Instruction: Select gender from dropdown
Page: traveler
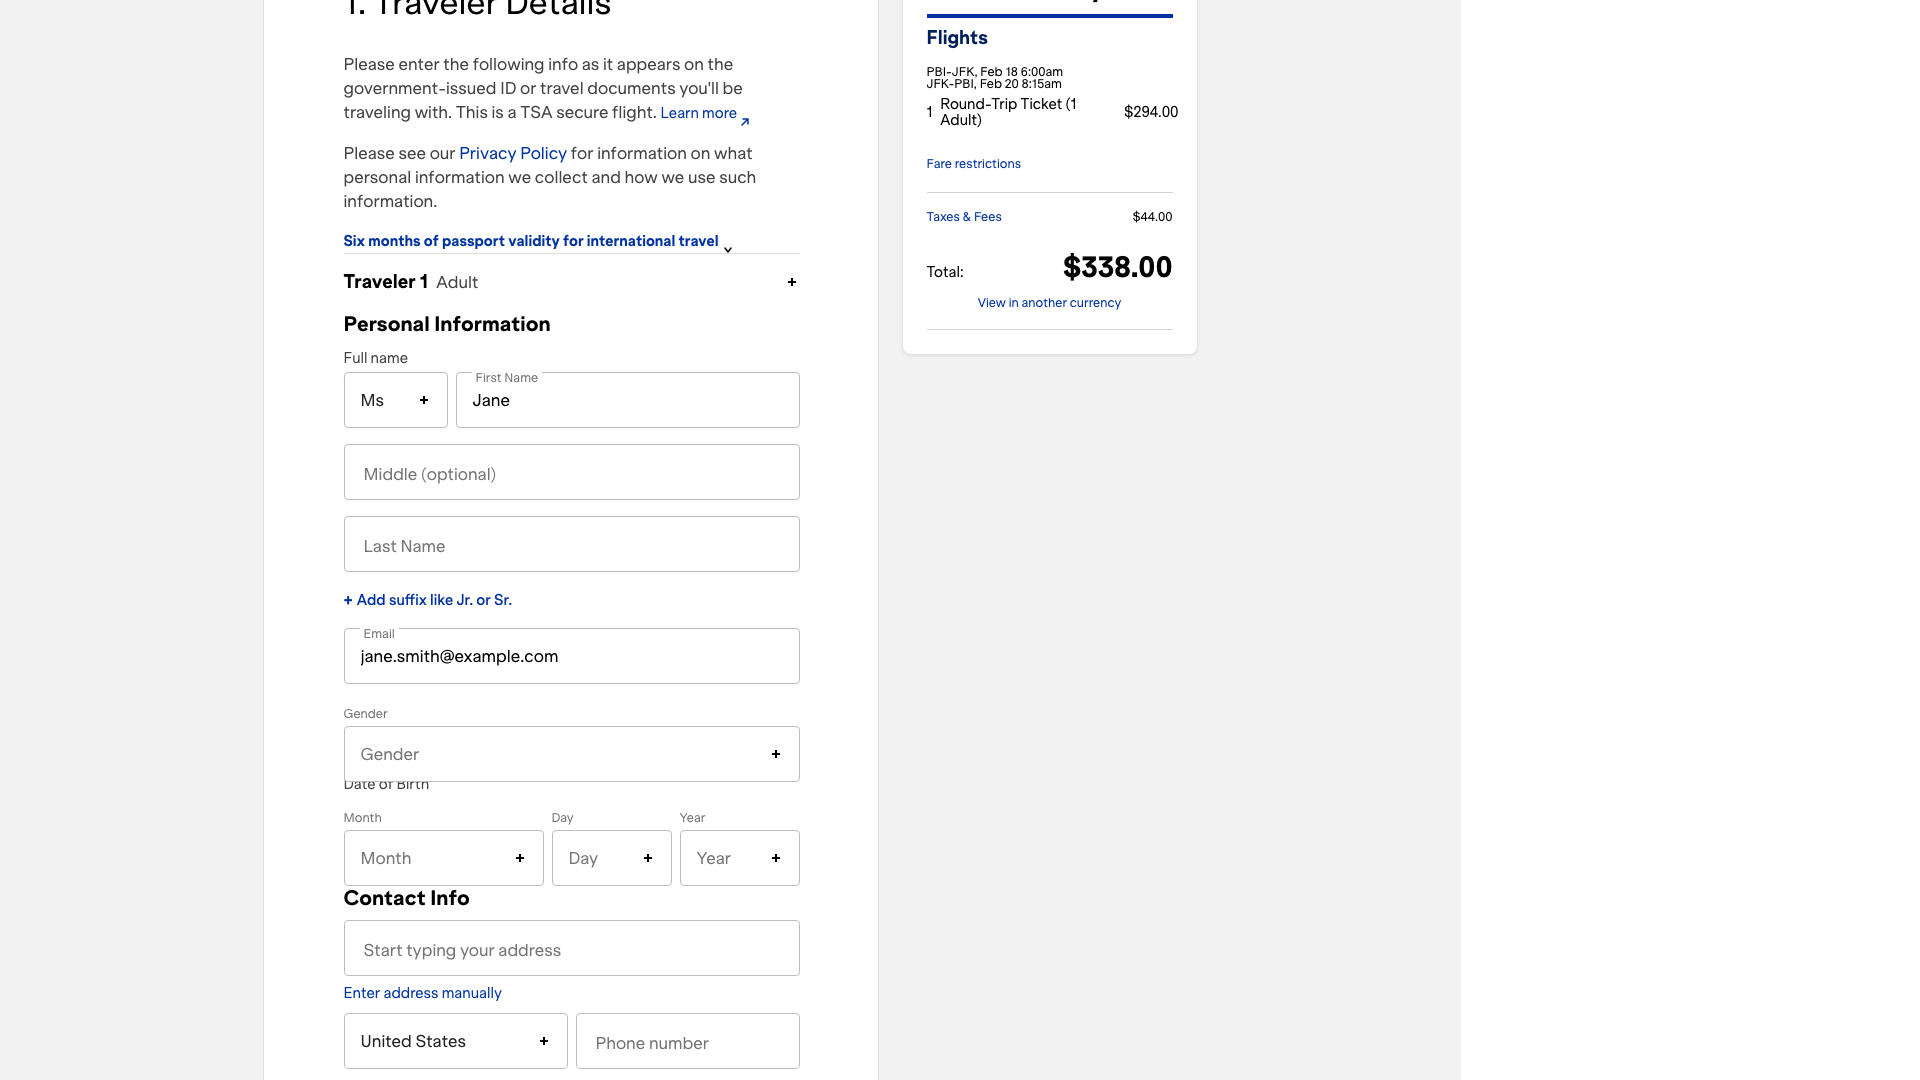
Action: click